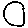
Label: circle